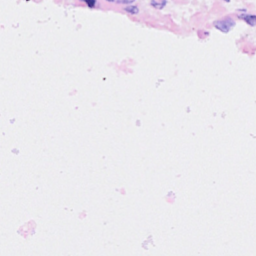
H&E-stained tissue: Breast